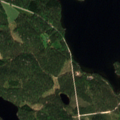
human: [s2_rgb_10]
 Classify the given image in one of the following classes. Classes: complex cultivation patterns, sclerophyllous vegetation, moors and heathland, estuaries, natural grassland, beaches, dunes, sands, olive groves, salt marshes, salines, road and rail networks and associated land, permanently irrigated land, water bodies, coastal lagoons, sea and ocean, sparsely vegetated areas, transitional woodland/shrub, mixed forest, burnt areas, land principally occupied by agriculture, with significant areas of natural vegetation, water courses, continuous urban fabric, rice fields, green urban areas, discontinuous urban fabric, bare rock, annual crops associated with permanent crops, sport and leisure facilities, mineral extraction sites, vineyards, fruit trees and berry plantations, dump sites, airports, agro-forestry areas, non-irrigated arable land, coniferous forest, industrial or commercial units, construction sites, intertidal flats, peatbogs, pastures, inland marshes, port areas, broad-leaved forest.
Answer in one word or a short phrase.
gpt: coniferous forest, mixed forest, water bodies